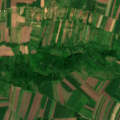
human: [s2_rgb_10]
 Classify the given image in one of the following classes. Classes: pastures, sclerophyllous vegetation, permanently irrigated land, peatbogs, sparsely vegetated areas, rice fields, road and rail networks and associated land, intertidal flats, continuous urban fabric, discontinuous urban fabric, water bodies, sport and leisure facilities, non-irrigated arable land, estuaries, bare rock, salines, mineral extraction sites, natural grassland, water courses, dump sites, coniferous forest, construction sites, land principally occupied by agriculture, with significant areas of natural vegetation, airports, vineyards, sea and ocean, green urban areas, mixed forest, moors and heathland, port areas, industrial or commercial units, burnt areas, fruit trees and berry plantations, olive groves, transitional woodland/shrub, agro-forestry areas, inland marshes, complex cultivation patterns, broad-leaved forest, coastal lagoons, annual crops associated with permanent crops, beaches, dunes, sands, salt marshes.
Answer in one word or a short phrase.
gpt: non-irrigated arable land, complex cultivation patterns, land principally occupied by agriculture, with significant areas of natural vegetation, broad-leaved forest